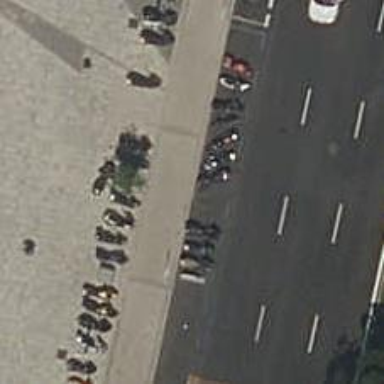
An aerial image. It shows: Motorcycle parking facility.